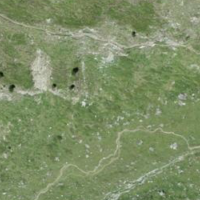
EUNIS habitat code: 26
Species observed at this site:
Sempervivum montanum